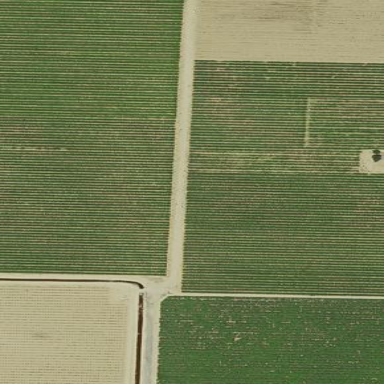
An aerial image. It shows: Beautiful vineyard in the countryside.